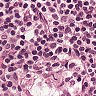
Metastatic tissue present: no